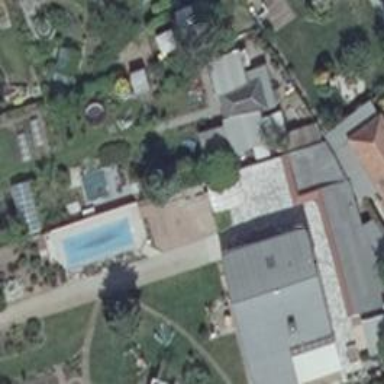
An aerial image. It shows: Swimming pool located in leisure land.